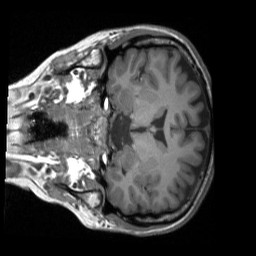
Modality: T1w
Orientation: coronal
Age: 23
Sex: female